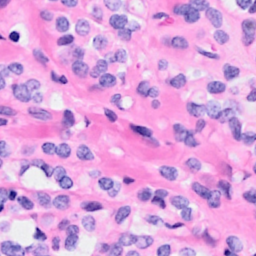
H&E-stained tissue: Breast